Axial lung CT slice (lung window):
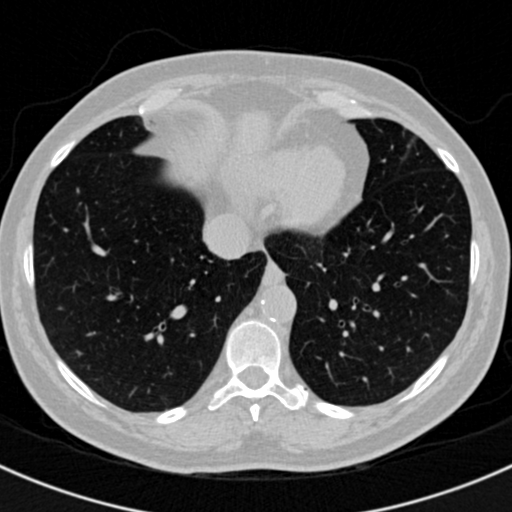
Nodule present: no